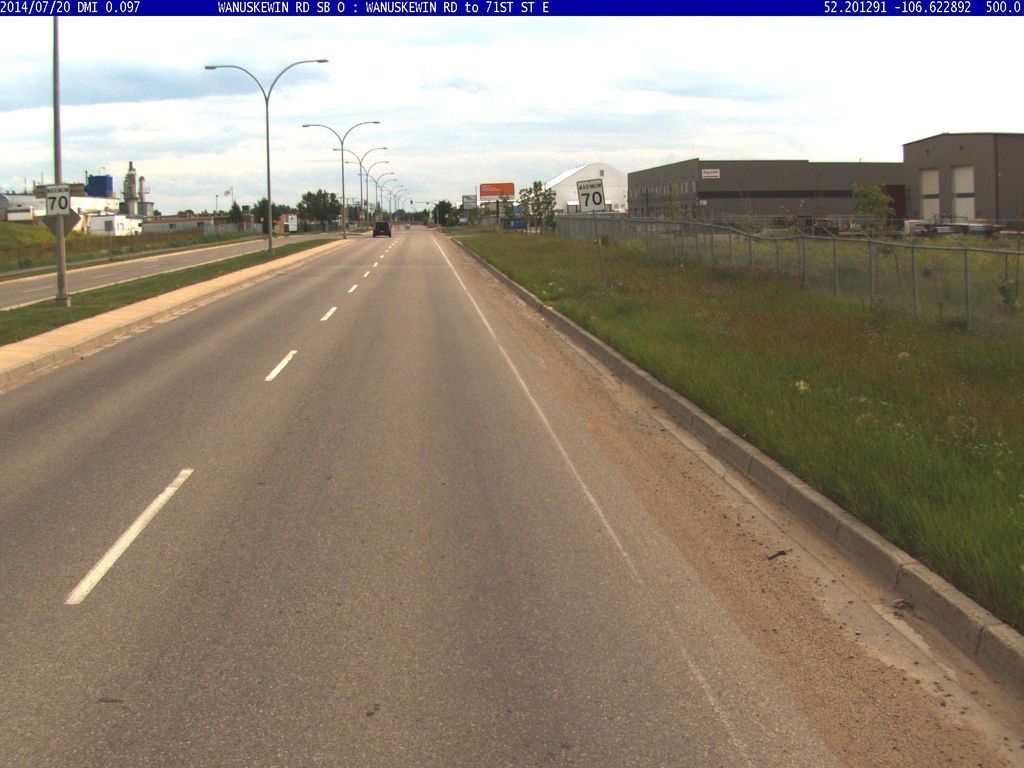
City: saskatoon